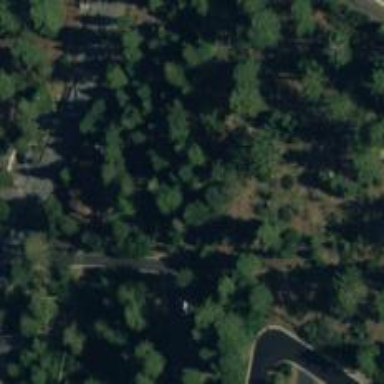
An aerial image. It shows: Evergreen needle-leaved woodland.